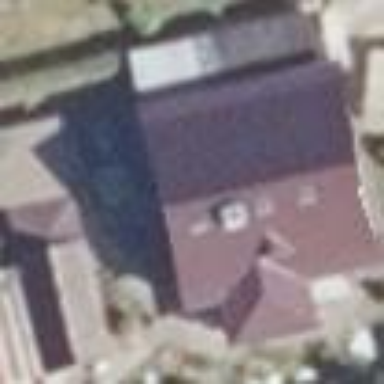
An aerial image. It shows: Detached building.